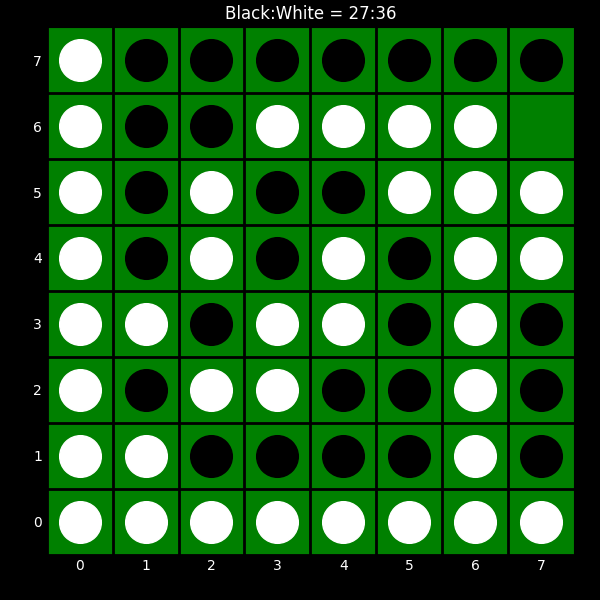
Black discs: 27
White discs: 36